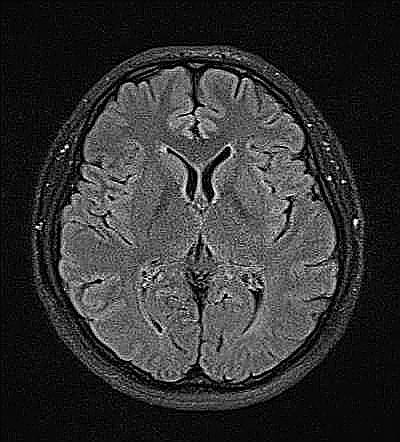
Label: notumor